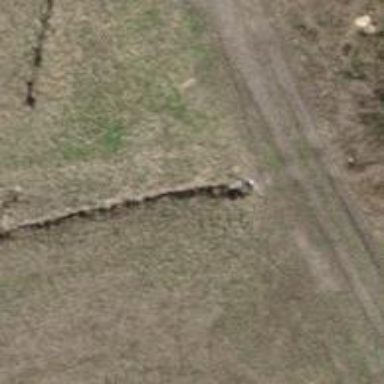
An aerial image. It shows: Culvert tunnel passing through ditch.